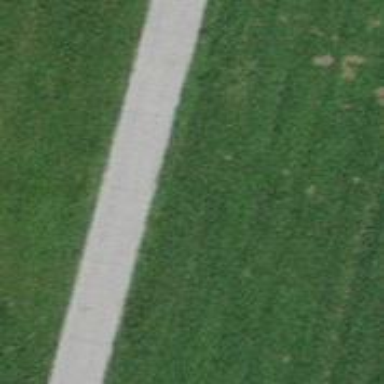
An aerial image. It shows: Residential road with asphalt surface. The road is of grade1 tracktype.